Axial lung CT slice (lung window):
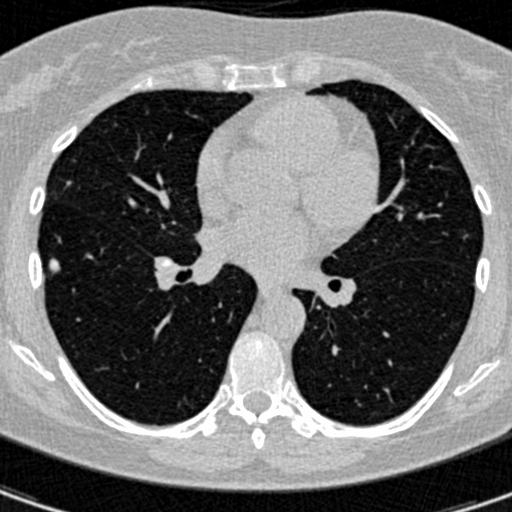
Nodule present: yes
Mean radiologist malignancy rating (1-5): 1.667